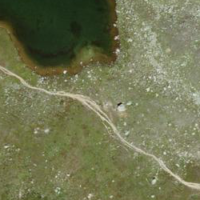
EUNIS habitat code: 31
Species observed at this site:
Ranunculus trichophyllus
Rana temporaria